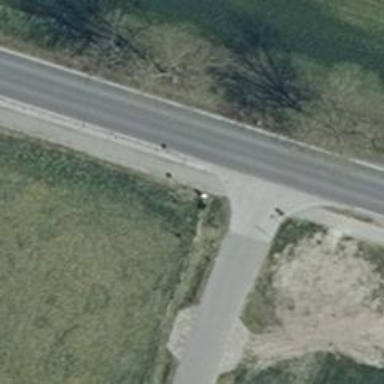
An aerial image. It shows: Footway along the road.